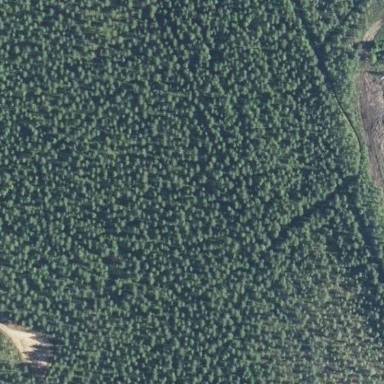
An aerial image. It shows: Forest area.